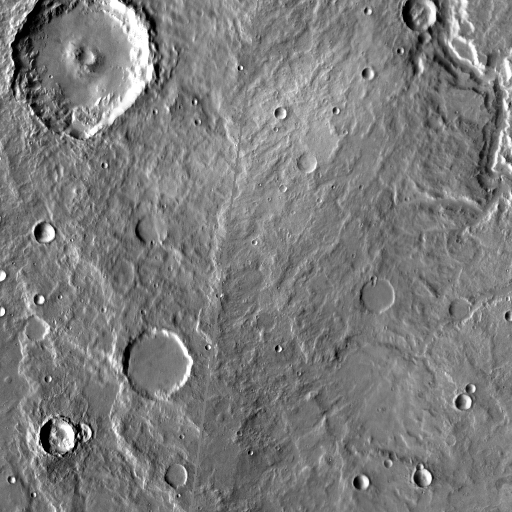
Crater classes present: Background, Other, Layered, Buried, Secondary